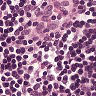
Metastatic tissue present: no